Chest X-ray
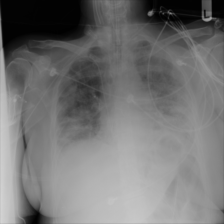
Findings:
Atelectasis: positive
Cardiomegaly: negative
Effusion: negative
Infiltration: negative
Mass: negative
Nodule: negative
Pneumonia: negative
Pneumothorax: negative
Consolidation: negative
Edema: negative
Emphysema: negative
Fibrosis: negative
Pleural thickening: negative
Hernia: negative